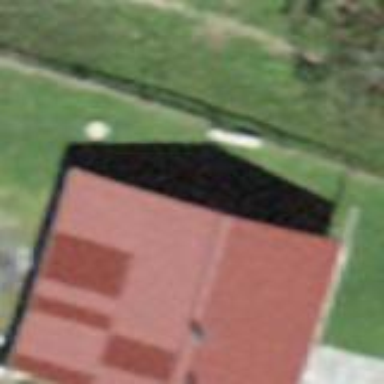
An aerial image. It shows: Gabled building with zinc roof oriented across.